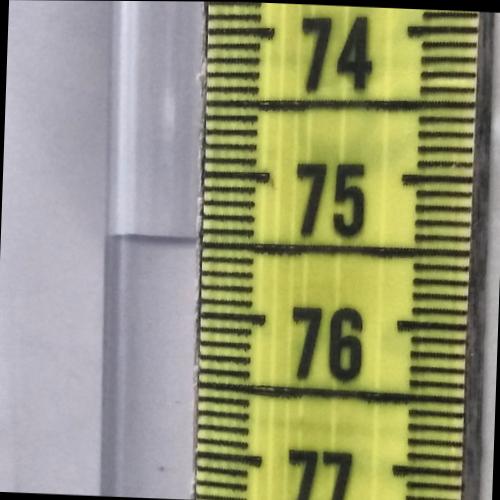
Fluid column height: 75.5 cm